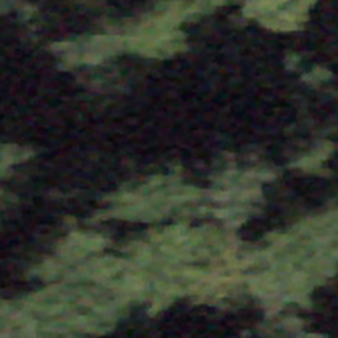
Label: other